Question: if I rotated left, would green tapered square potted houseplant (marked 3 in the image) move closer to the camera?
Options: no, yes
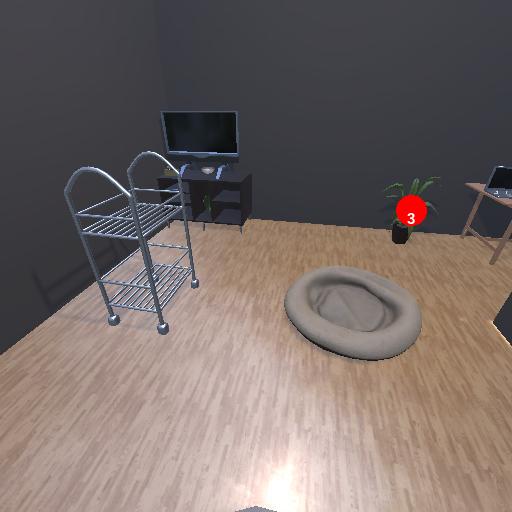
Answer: no